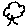
Label: tree